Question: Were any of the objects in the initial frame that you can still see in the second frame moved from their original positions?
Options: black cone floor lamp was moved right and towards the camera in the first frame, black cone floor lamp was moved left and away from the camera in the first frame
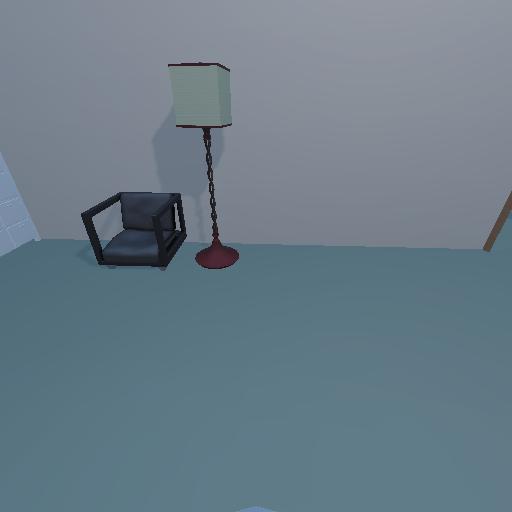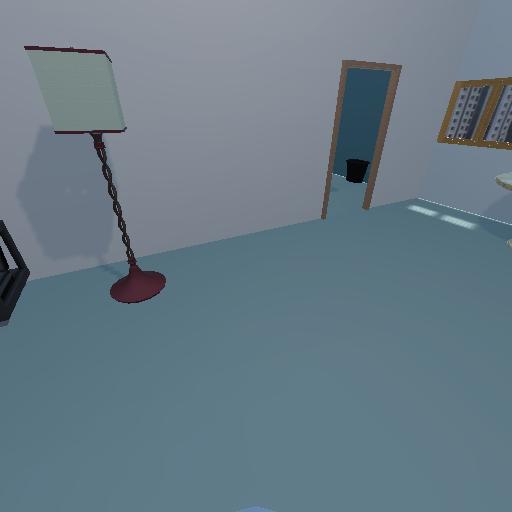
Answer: black cone floor lamp was moved right and towards the camera in the first frame